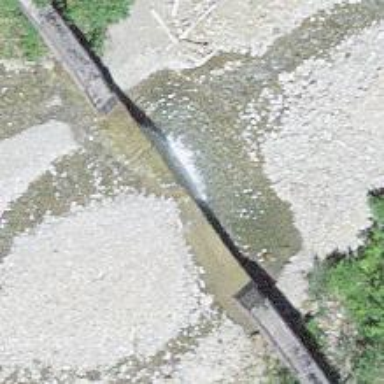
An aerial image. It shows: Weir along the waterway.